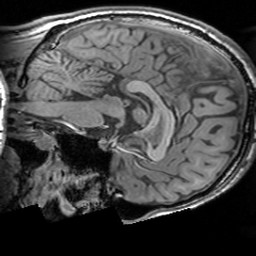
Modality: T1w
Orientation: sagittal
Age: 21
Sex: male
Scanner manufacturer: siemens
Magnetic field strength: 3 T
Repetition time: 1.63 s
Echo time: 0.00311 s